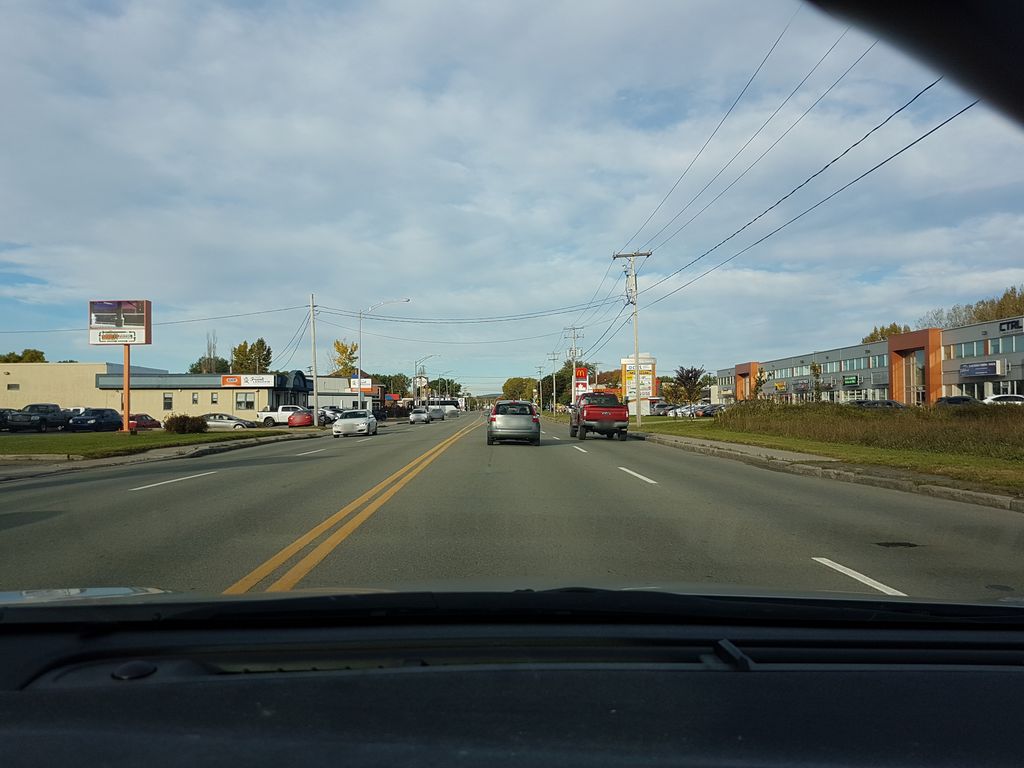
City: quebec_city